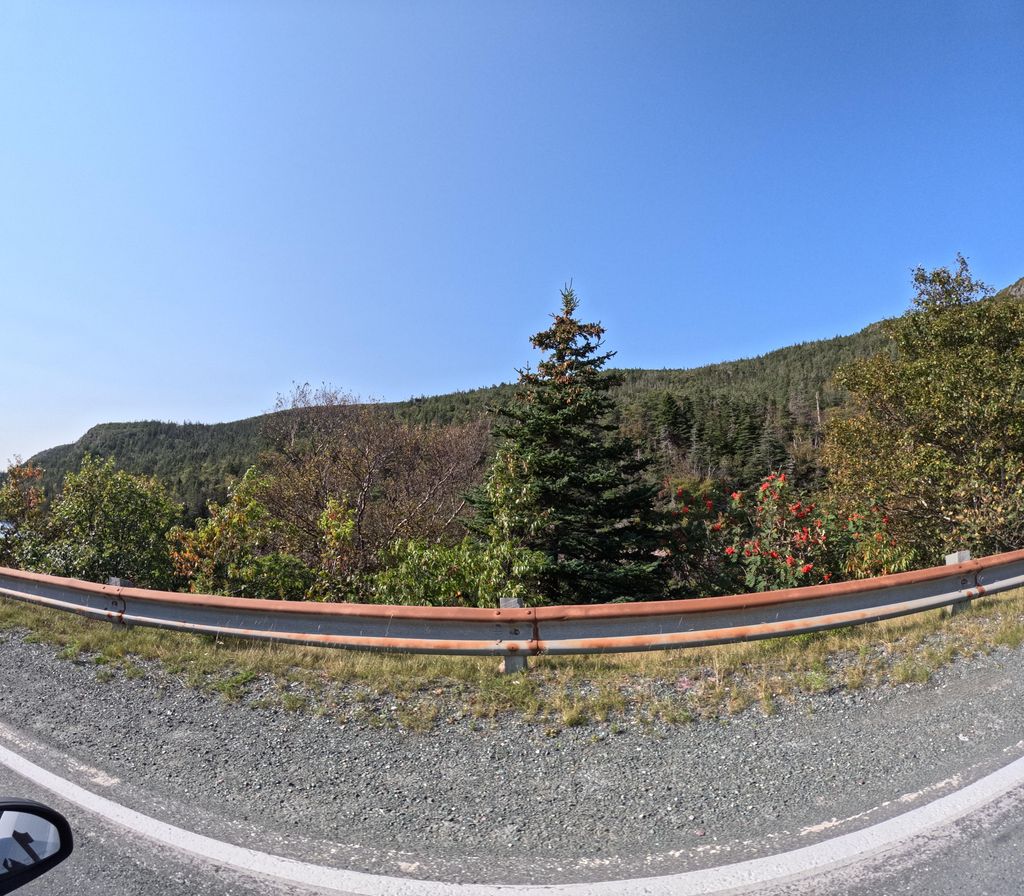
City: st_johns